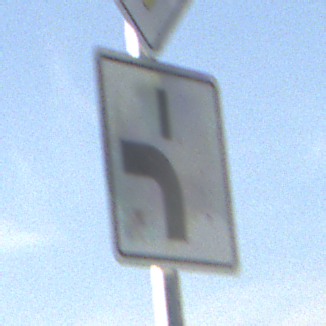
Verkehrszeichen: VerlaufVorfahrtsstrasse5
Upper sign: Vorfahrtsstrasse
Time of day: SunriseSunset
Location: Outdoor (Suburban)
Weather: PartlyCloudy
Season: NotSpecified
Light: Natural